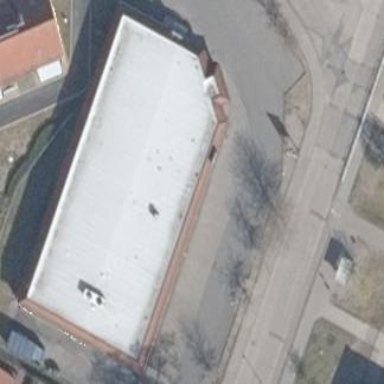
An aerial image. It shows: White building with flat mansard roof in black color.